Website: lowes
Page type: added-to-cart
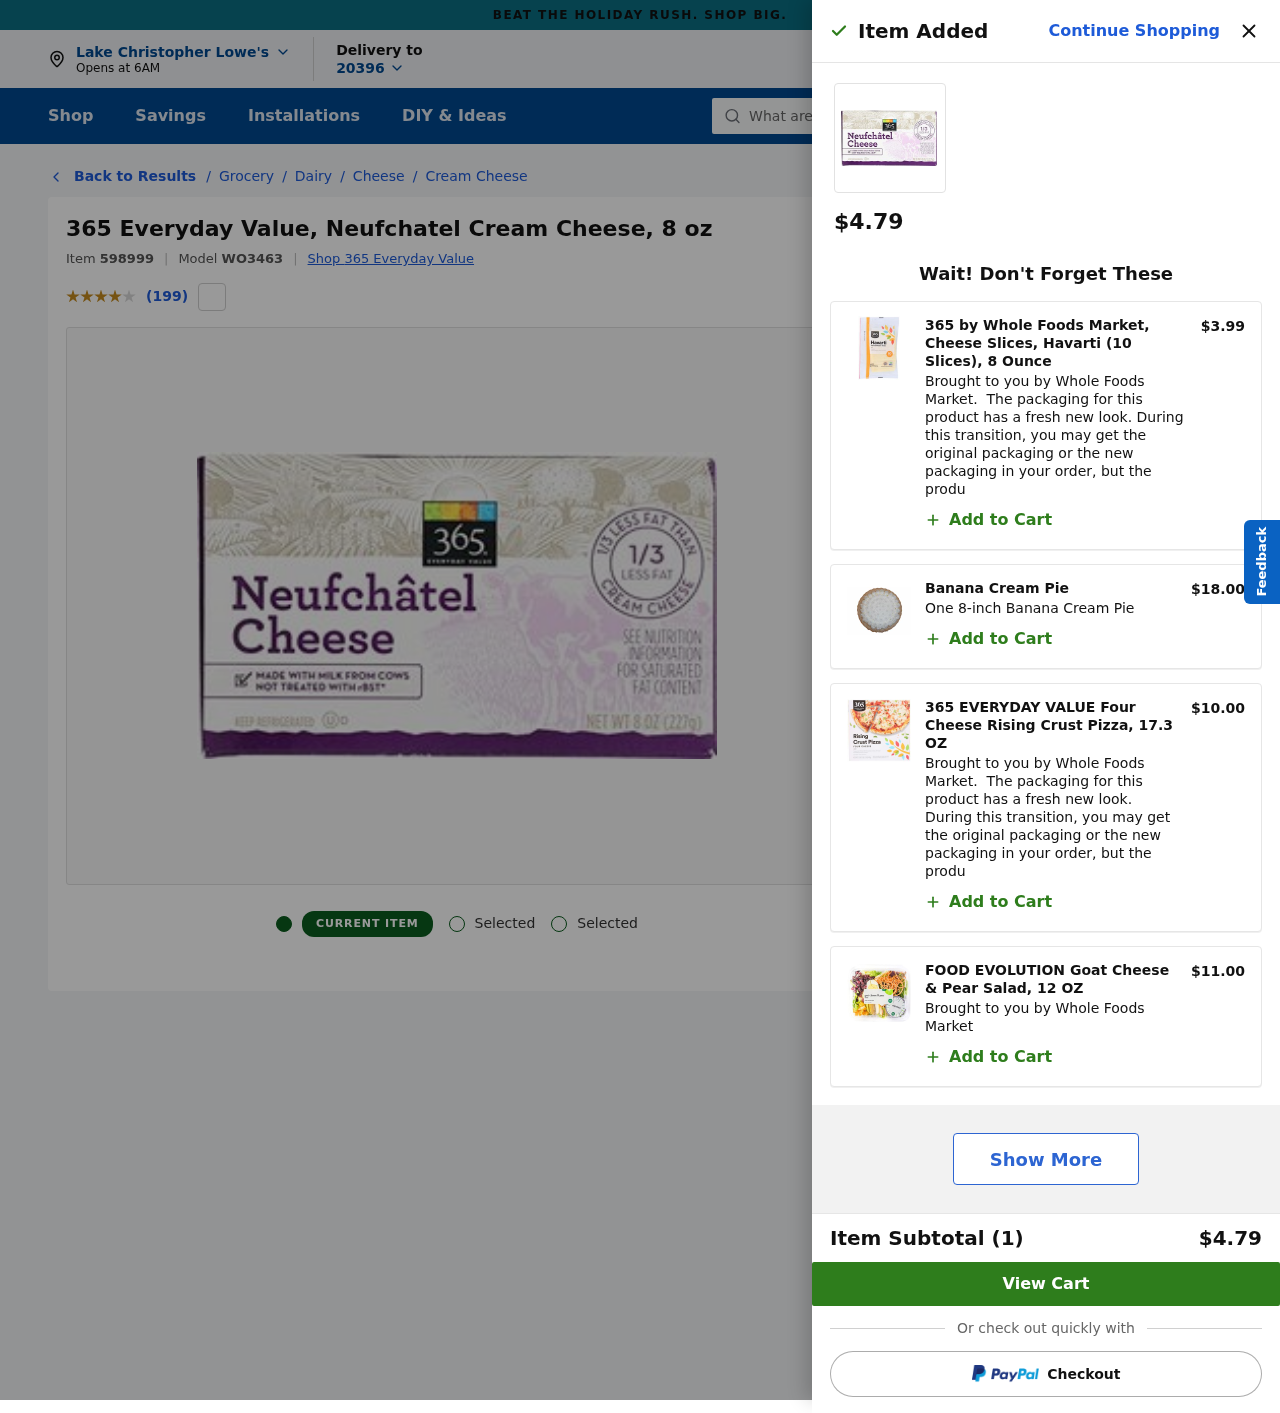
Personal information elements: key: PII_CITY
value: Lake Christopher
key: PII_POSTCODE
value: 20396
Product elements: key: PRODUCT1_BRAND
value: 365 Everyday Value
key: PRODUCT1_BREADCRUMB
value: Grocery
Dairy
Cheese
Cream Cheese
Neufchatel Cream Cheese
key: PRODUCT1_NAME
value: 365 Everyday Value, Neufchatel Cream Cheese, 8 oz
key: PRODUCT1_NUM_RATINGS
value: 199
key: PRODUCT1_PRICE
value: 4.79
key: PRODUCT1_RATING
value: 4.2
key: PRODUCT2_DESC
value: Brought to you by Whole Foods Market.  The packaging for this product has a fresh new look. During this transition, you may get the original packaging or the new packaging in your order, but the produ
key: PRODUCT2_NAME
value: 365 by Whole Foods Market, Cheese Slices, Havarti (10 Slices), 8 Ounce
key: PRODUCT2_PRICE
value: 3.99
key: PRODUCT3_DESC
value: One 8-inch Banana Cream Pie
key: PRODUCT3_NAME
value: Banana Cream Pie
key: PRODUCT3_PRICE
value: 18
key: PRODUCT4_DESC
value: Brought to you by Whole Foods Market.  The packaging for this product has a fresh new look. During this transition, you may get the original packaging or the new packaging in your order, but the produ
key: PRODUCT4_NAME
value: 365 EVERYDAY VALUE Four Cheese Rising Crust Pizza, 17.3 OZ
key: PRODUCT4_PRICE
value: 10
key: PRODUCT5_DESC
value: Brought to you by Whole Foods Market
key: PRODUCT5_NAME
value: FOOD EVOLUTION Goat Cheese & Pear Salad, 12 OZ
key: PRODUCT5_PRICE
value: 11
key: PRODUCT1_ITEM_ID
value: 598999
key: PRODUCT1_MODEL_ID
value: WO3463
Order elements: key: ORDER_NUM_ITEMS
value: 1
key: ORDER_SUBTOTAL
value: $4.79
Search elements: key: HEADER_SEARCH
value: What are you looking for?